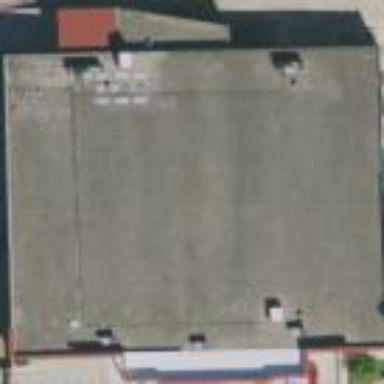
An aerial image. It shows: Building housing storage rental shop.